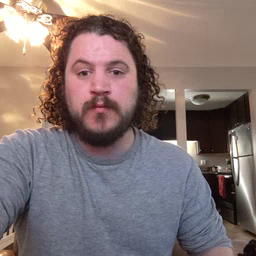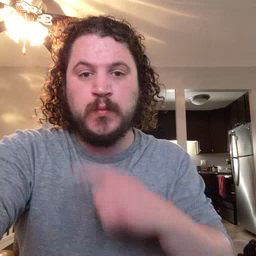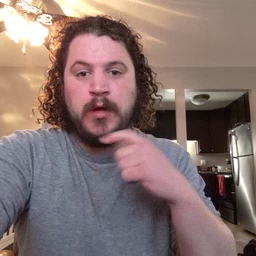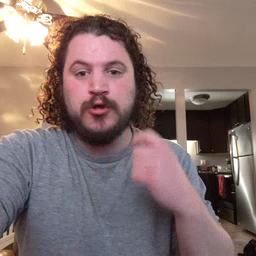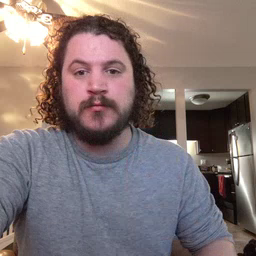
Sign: dryer